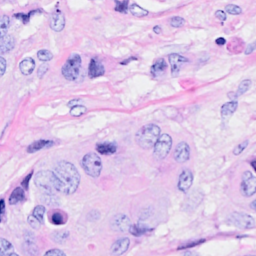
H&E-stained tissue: Breast